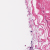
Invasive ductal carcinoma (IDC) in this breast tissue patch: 0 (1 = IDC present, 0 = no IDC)